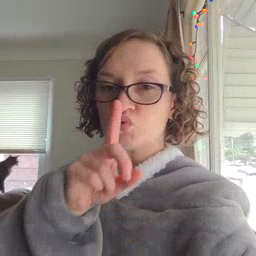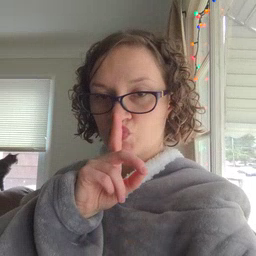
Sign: shhh